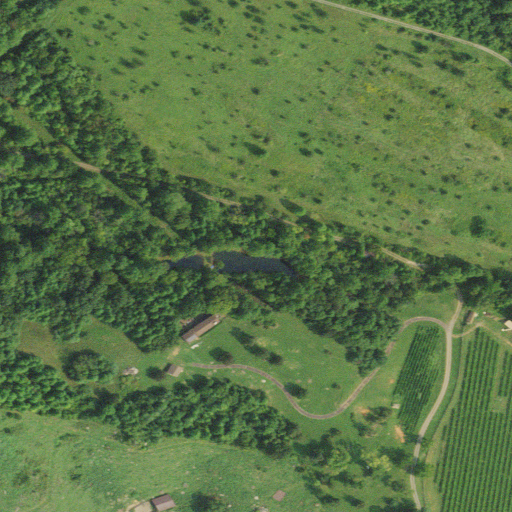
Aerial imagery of valley in Virginia named Gibson Hollow containing pasture, deciduous forest, open development, and mixed forest